Question: I have downloaded some code about password filter in this <URL>. The original project was compiled in vs2008 and vs2010. I updated it to vs2012, and i found it cannot be compiled. How can i fix this, Thank you.
This is the error message:

'''
Error 1 error C2440: '=' : cannot convert from 'char *' to 'TCHAR *' D:\SVN\branch\nobull-branch\util.cpp 72 1 passwdHk
Error 2 error C2664: 'int sprintf_s(char *,size_t,const char *,...)' : cannot convert parameter 1 from 'TCHAR *' to 'char *' D:\SVN\branch\nobull-branch\util.cpp 89 1 passwdHk
Error 3 error C2664: '_strdup' : cannot convert parameter 1 from 'TCHAR *' to 'const char *' D:\SVN\branch\nobull-branch\util.cpp 91 1 passwdHk
Error 4 error C2664: 'strlen' : cannot convert parameter 1 from 'TCHAR *' to 'const char *' D:\SVN\branch\nobull-branch\util.cpp 188 1 passwdHk
Error 5 error C2664: 'pshk_log_write_w' : cannot convert parameter 2 from 'const char [28]' to 'LPCWSTR' D:\SVN\branch\nobull-branch\util.cpp 202 1 passwdHk
Error 6 error C2664: 'strlen' : cannot convert parameter 1 from 'TCHAR *' to 'const char *' D:\SVN\branch\nobull-branch\util.cpp 208 1 passwdHk
Error 7 error C2664: 'strlen' : cannot convert parameter 1 from 'TCHAR *' to 'const char *' D:\SVN\branch\nobull-branch\util.cpp 211 1 passwdHk
Error 8 error C2664: '_strdup' : cannot convert parameter 1 from 'TCHAR *' to 'const char *' D:\SVN\branch\nobull-branch\util.cpp 224 1 passwdHk
Error 9 error C2664: 'strlen' : cannot convert parameter 1 from 'TCHAR *' to 'const char *' D:\SVN\branch\nobull-branch\util.cpp 229 1 passwdHk
Error 10 error C2446: ':' : no conversion from 'const char *' to 'TCHAR *' D:\SVN\branch\nobull-branch\util.cpp 249 1 passwdHk
Error 11 error C2664: 'int _snprintf_s(char *,size_t,size_t,const char *,...)' : cannot convert parameter 1 from 'TCHAR *' to 'char *' D:\SVN\branch\nobull-branch\util.cpp 249 1 passwdHk
Error 12 error C2664: 'int _snprintf_s(char *,size_t,size_t,const char *,...)' : cannot convert parameter 1 from 'TCHAR *' to 'char *' D:\SVN\branch\nobull-branch\util.cpp 254 1 passwdHk
'''
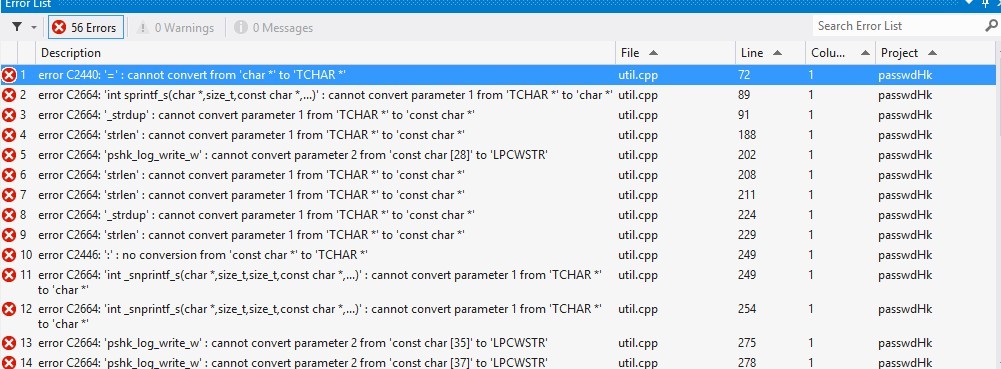
Answer: It is highly likely you do not want unicode compilation for your current predicament (erahh... project).
1. Right click your project in the project explorer, select "Properties..."
2. At the very top of the properties dialog is a Configuration selection drop-down list. You likely want to change all your configurations (unless for some odd reason you want to build non-Unicode debug, but Unicode release). If you want them all non-Unicode (and you likely do) select "All Configurations".
3. In the left pane immediately under Configuration Properties, select "General"
4. In the right pane, under Project Defaults, find "Character Set"
5. If it is currently set to Unicode Character Set, change it to "Multi-Byte Character Set" or "Not Set" if you're not planning on using MBCS features.
6. Save your project file, and rebuild the world.
Note: some of the the function calls in your APIs are hopefully chosen-via-macro definition. one in particular I'm concerned about is 'pshk_log_write_w()', the name implying it is chosen because you were compiling as Unicode (I hope). With any luck there is an associated 'pshk_log_write_a()' narrow-version of that function that will automatically be picked up as the intended target when you make the above changes. If not, there may be some places where you'll need to do some wide-to-narrow conversions, but I can only hope not. It is a pain to do so.